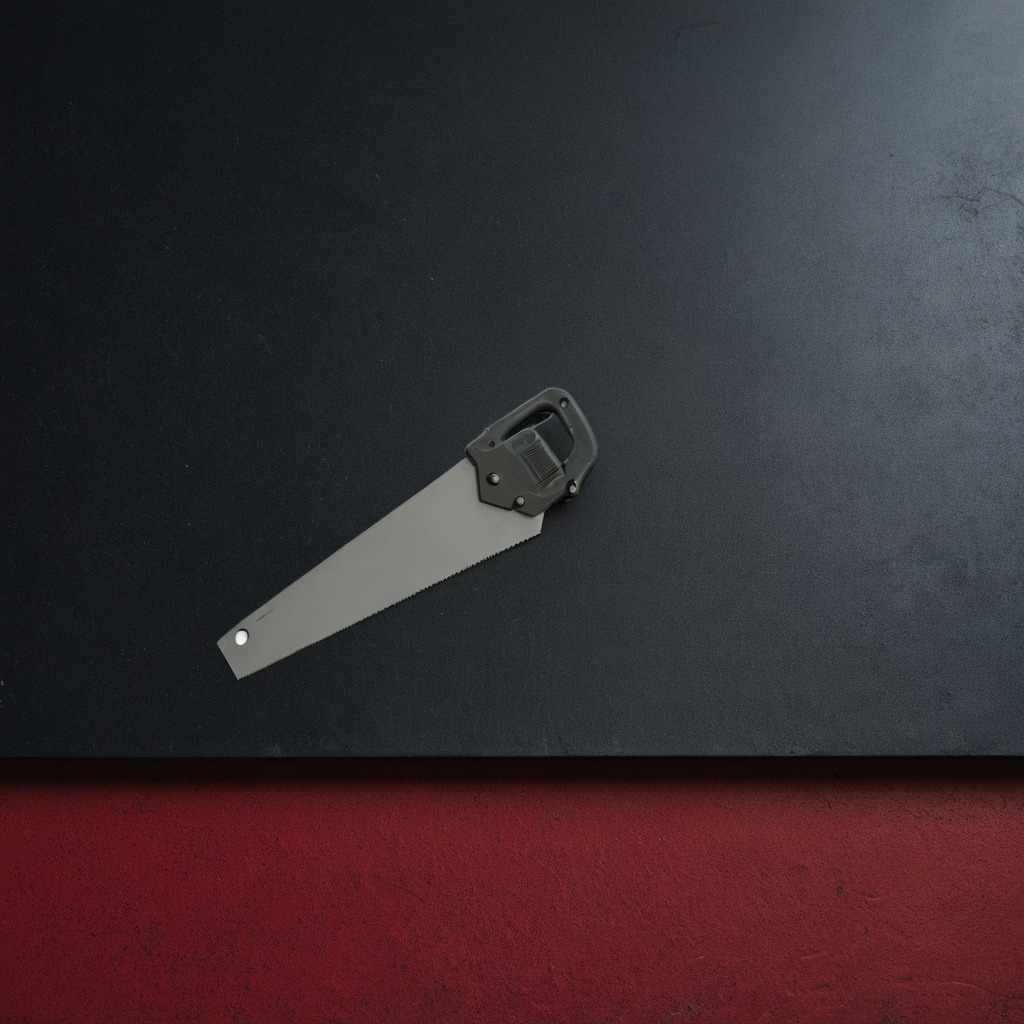
A metal saw is lying on the clean granite tabletop inside a workshop at night.